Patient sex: F
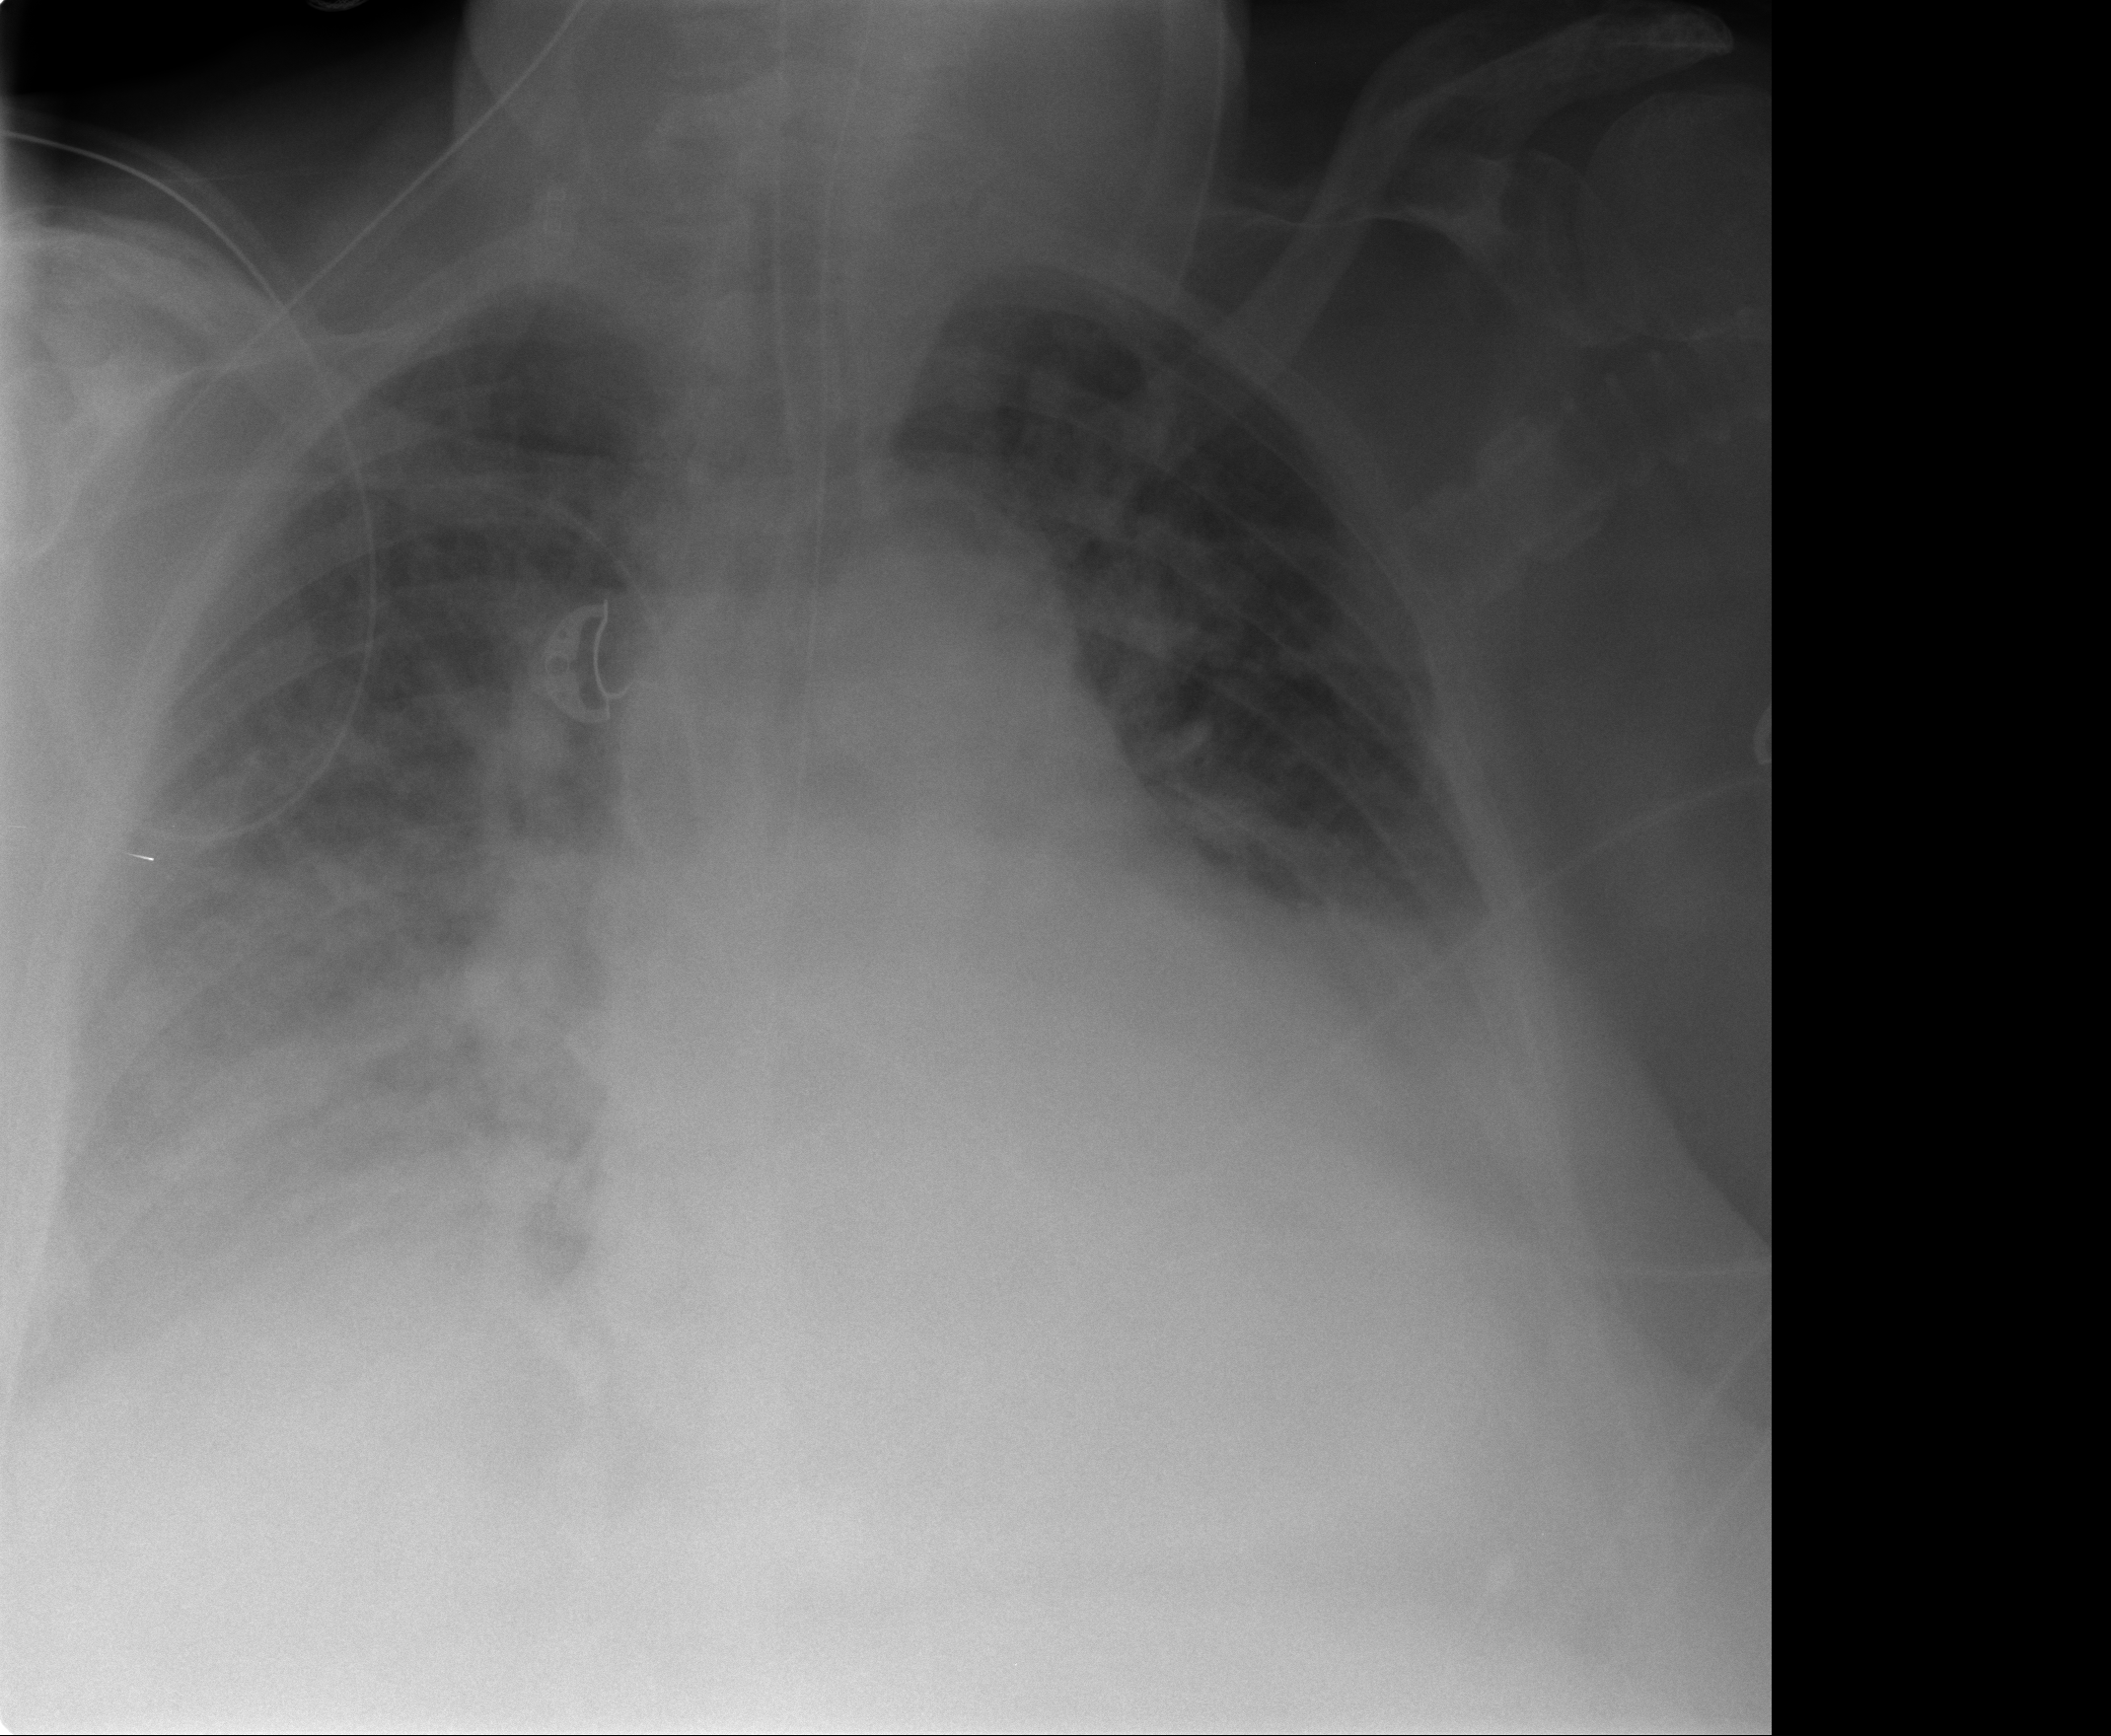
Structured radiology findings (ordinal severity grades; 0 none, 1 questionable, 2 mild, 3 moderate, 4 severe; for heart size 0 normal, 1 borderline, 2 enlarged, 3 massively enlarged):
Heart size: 2
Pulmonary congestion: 2
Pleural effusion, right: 3
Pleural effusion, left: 3
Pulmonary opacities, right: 2
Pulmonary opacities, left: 2
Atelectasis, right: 3
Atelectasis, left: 3